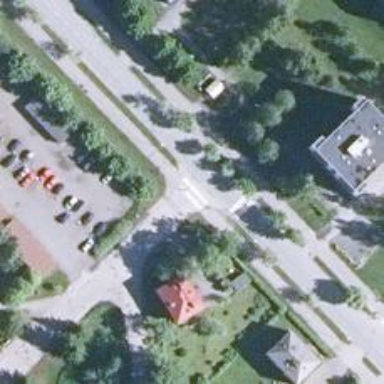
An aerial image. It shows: Cycleway with asphalt surface and zebra crossing.